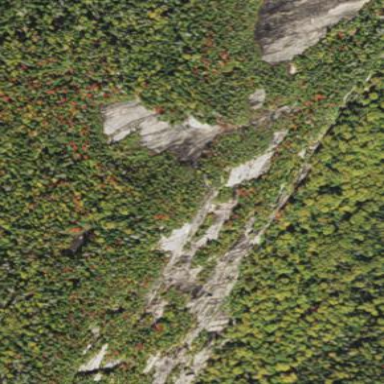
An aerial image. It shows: Landscape of bare rock.